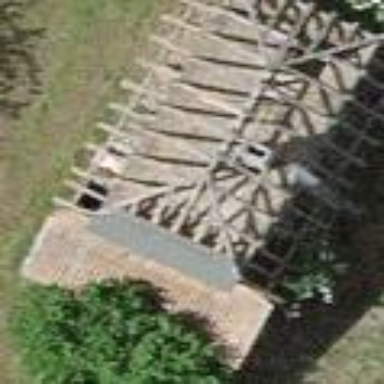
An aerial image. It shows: Barn.